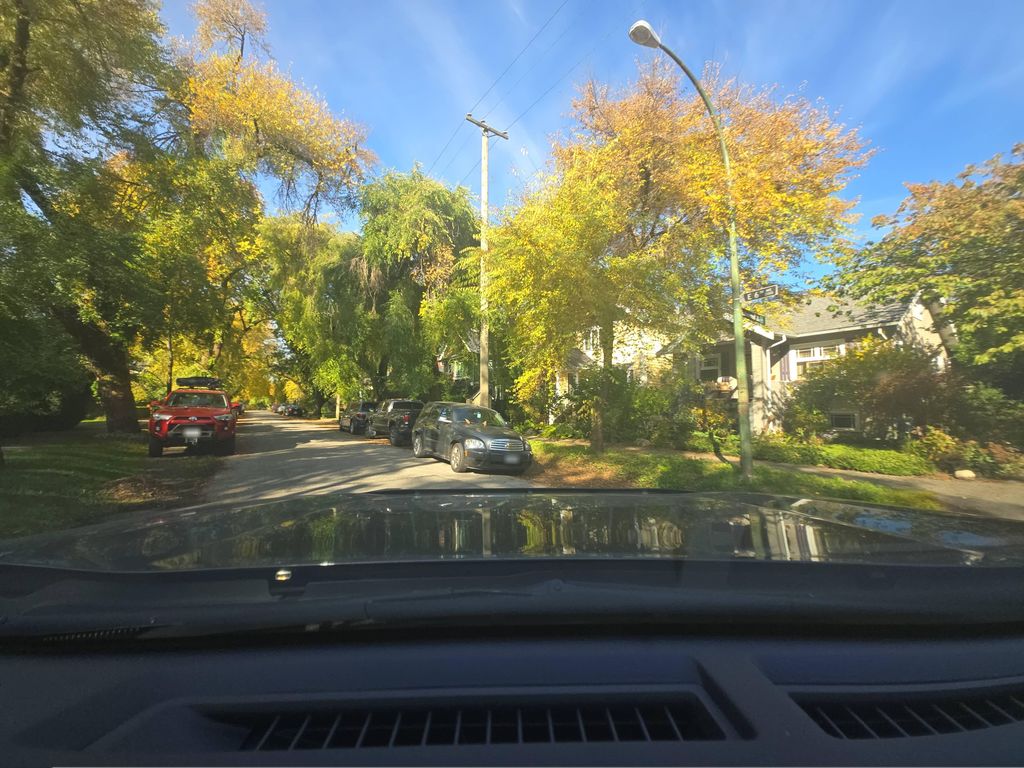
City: vancouver